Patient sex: M
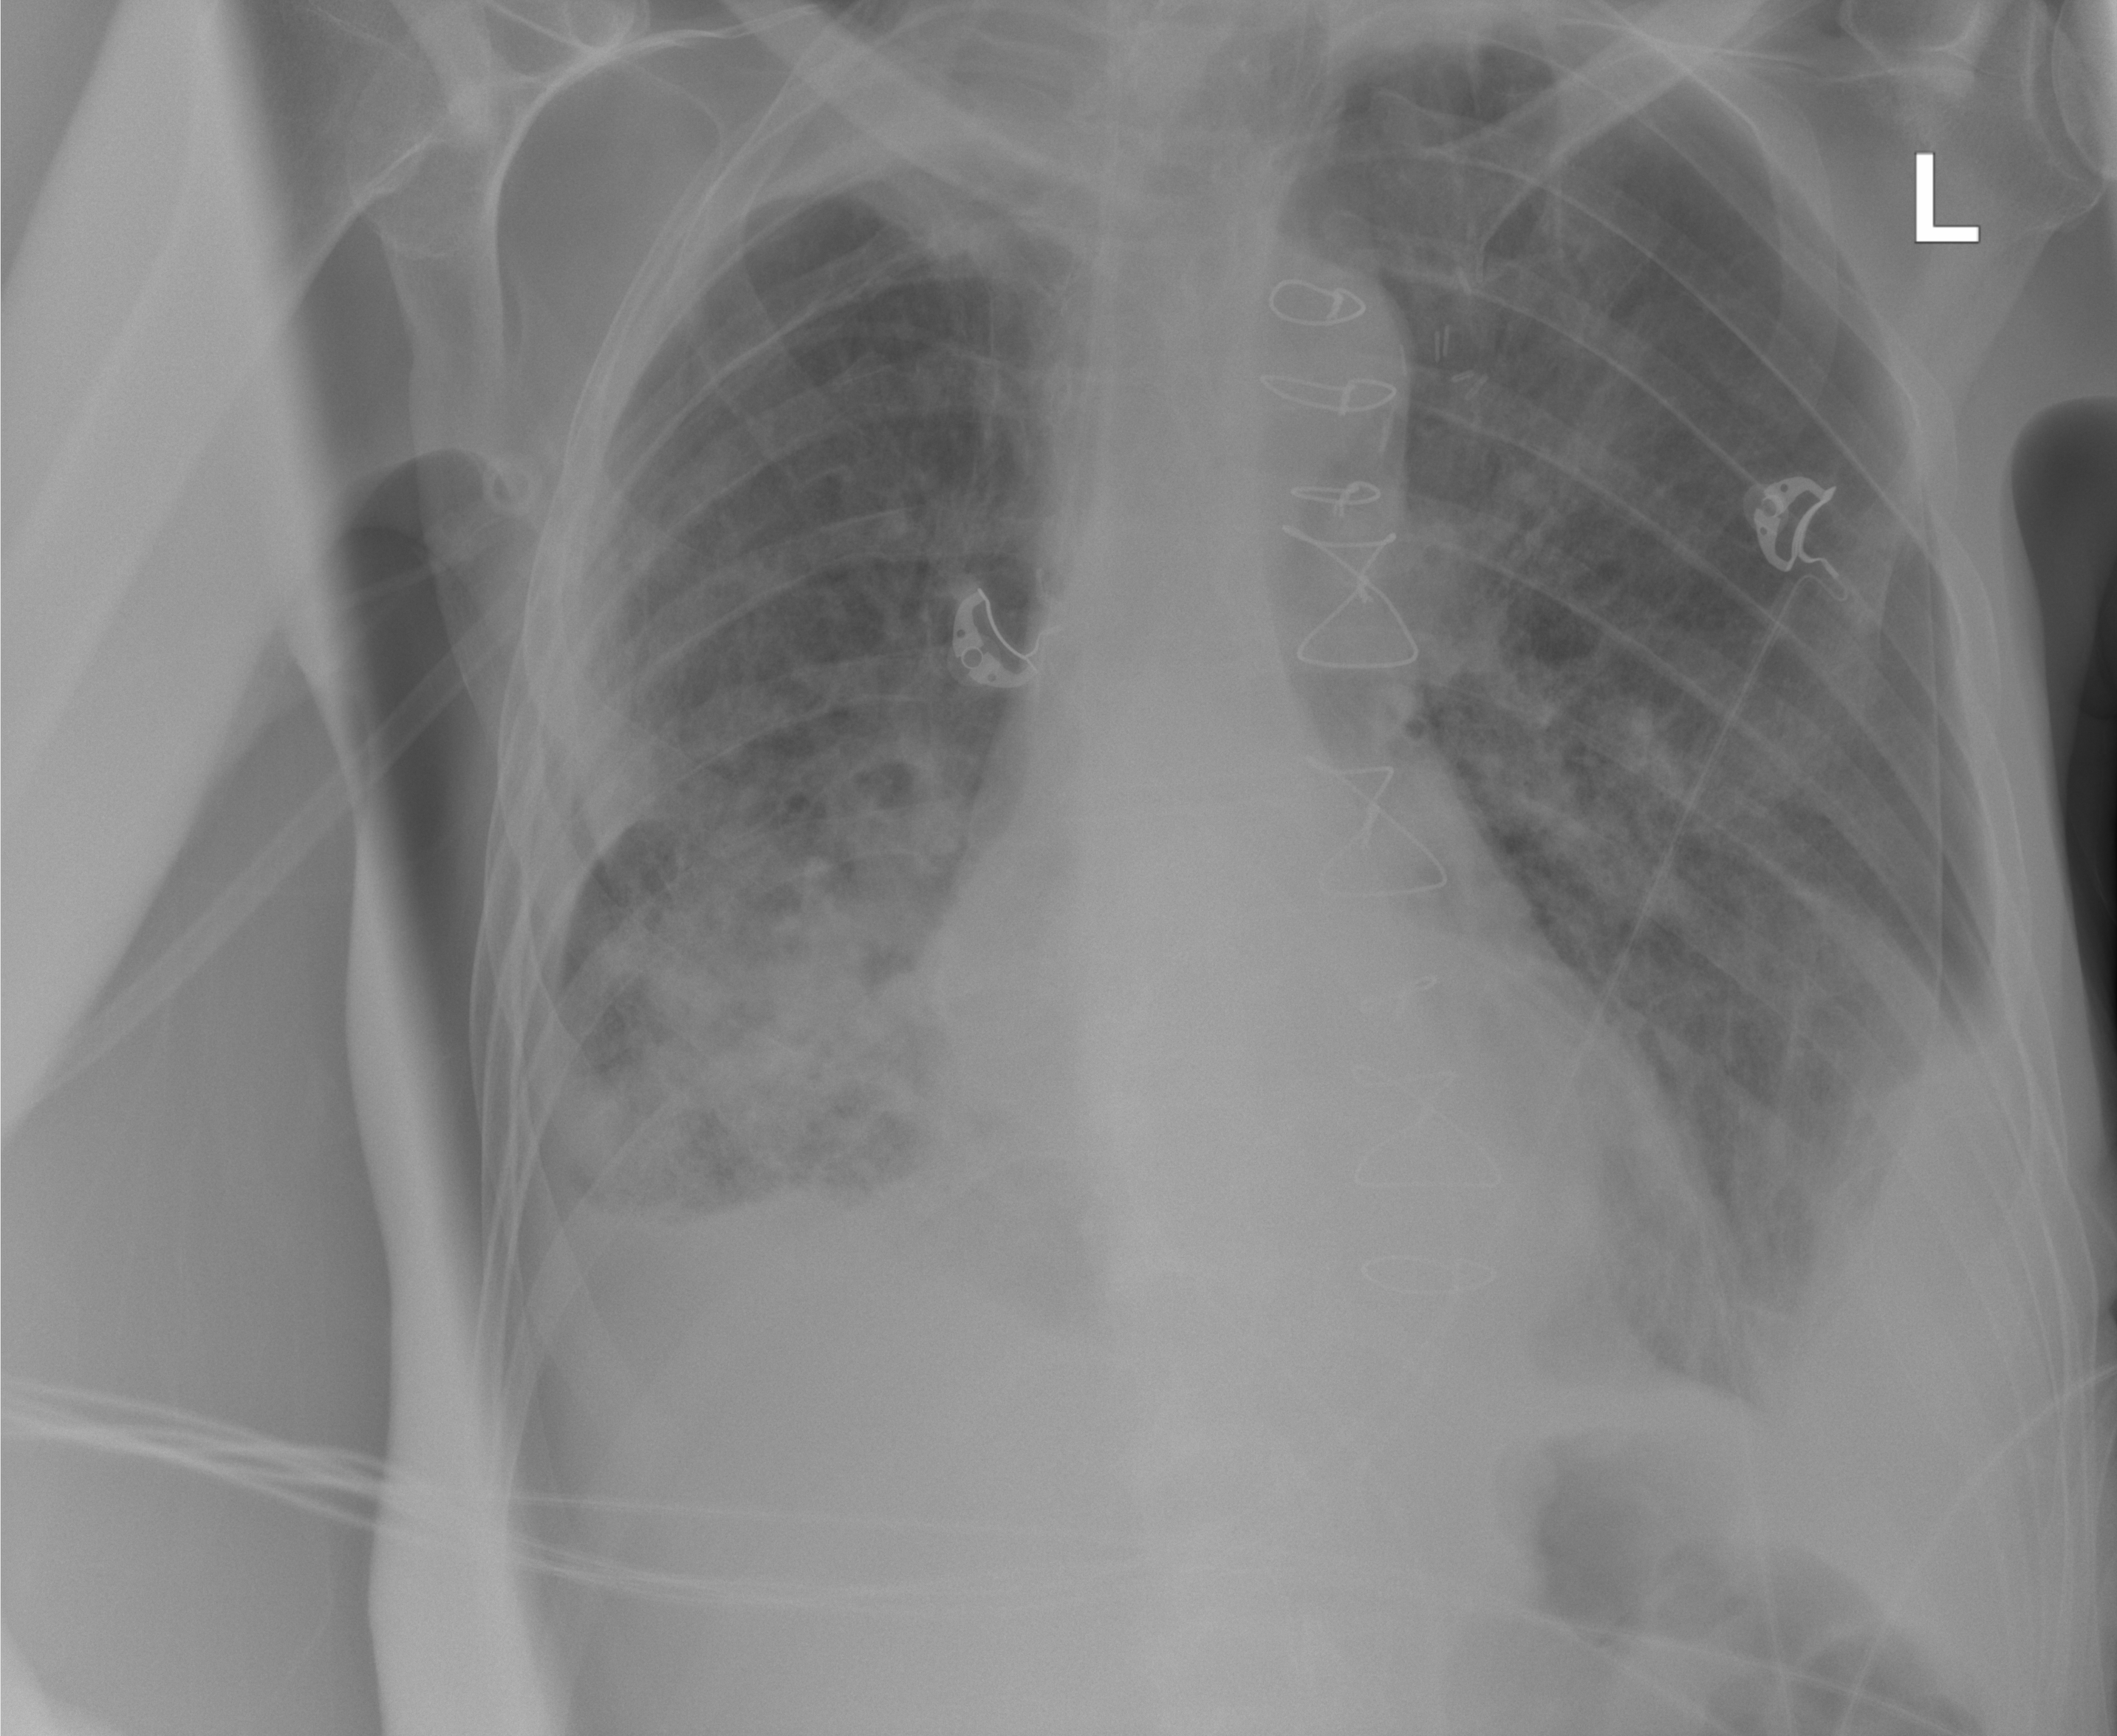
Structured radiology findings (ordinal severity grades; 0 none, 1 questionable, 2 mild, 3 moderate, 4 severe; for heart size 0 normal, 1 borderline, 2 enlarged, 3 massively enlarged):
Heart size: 0
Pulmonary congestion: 2
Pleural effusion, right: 2
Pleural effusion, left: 3
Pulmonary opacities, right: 3
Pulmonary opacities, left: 3
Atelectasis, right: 3
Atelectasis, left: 2